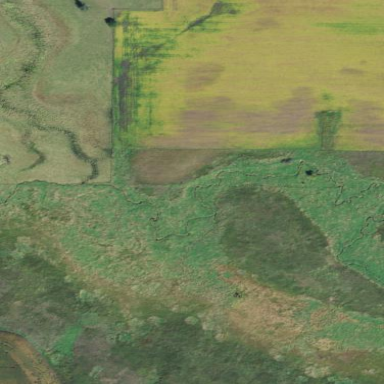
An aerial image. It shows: Beautiful wet meadow natural wetland.